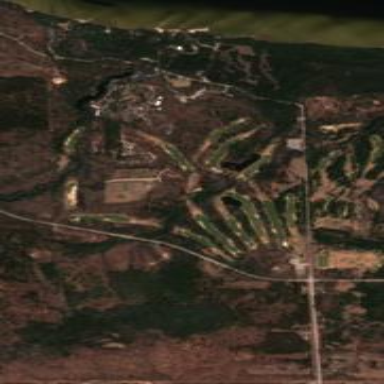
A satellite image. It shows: Golf course surrounded by greenery.